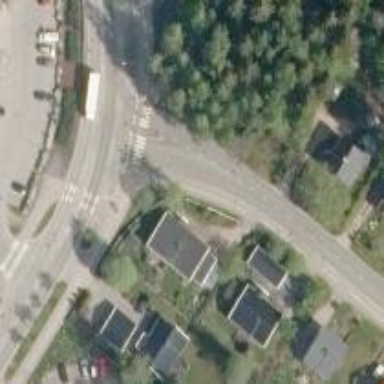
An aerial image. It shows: Road with "give way" sign.